Field crop: maize
Growth stage: 2
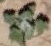
Species: chenopodium